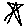
Label: star